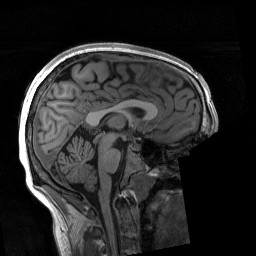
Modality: T1w
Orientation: sagittal